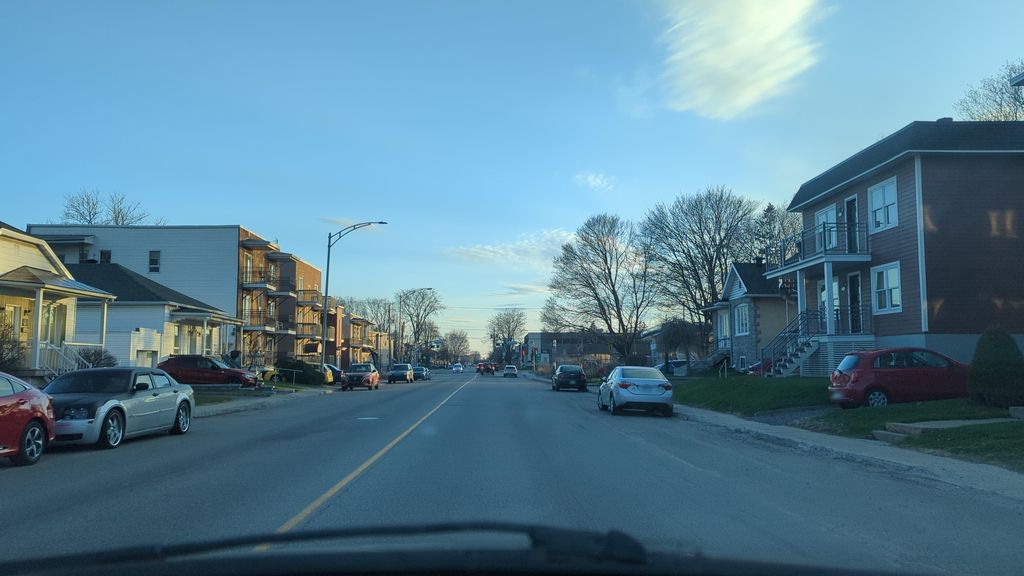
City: quebec_city